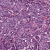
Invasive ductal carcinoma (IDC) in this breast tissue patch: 1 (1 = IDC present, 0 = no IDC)